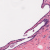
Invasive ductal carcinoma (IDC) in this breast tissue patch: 0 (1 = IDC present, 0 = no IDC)